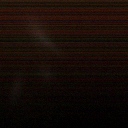
Screen state: off